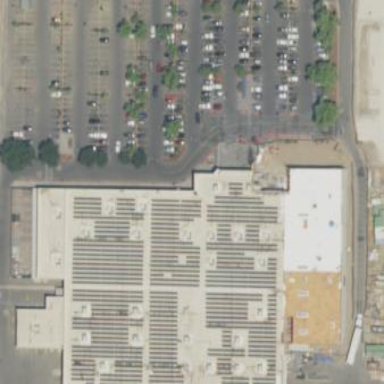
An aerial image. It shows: Retail building housing department store.